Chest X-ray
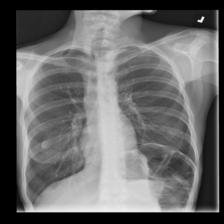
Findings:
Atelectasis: negative
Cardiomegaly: negative
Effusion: negative
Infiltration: negative
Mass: negative
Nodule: negative
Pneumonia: negative
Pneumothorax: negative
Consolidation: negative
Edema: negative
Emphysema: negative
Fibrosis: negative
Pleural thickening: negative
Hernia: negative